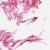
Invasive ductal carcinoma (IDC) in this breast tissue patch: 0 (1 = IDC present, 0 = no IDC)